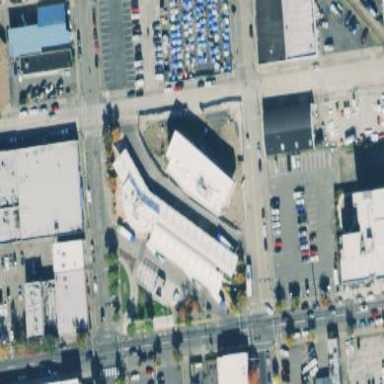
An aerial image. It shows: Bus station serving as public transport station.